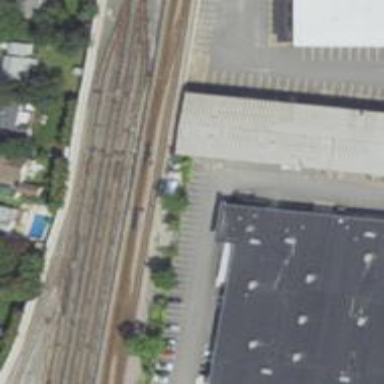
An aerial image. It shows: Railway junction.